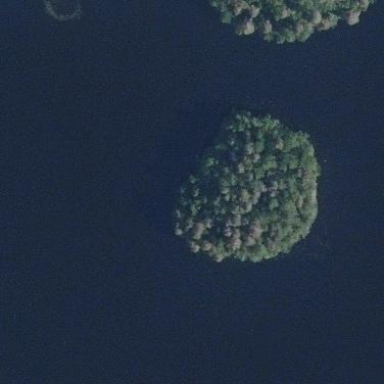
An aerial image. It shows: Islet.